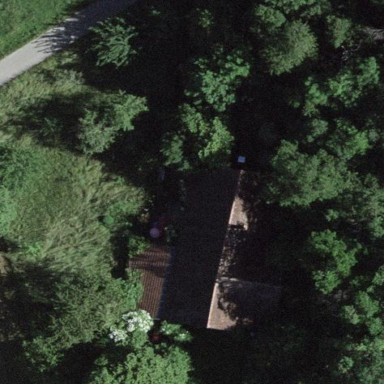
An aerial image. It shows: Farm building.